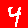
Digit: 4